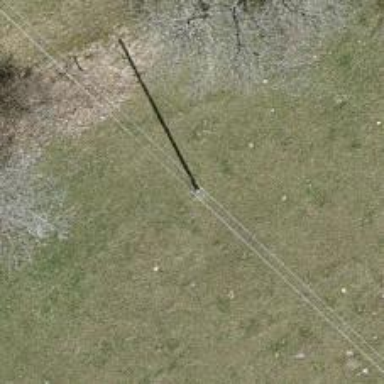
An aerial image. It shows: Power pole.